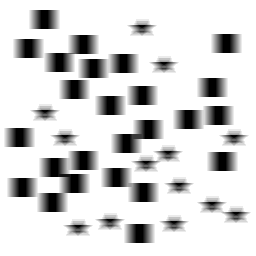
Squares: 25
Triangles: 0
Stars: 13
Total shapes: 38